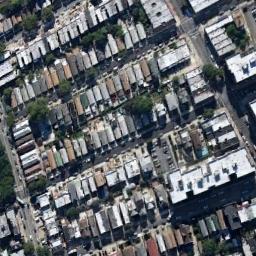
Label: residential